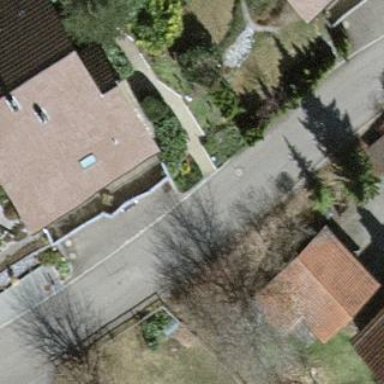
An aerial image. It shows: Simple house.